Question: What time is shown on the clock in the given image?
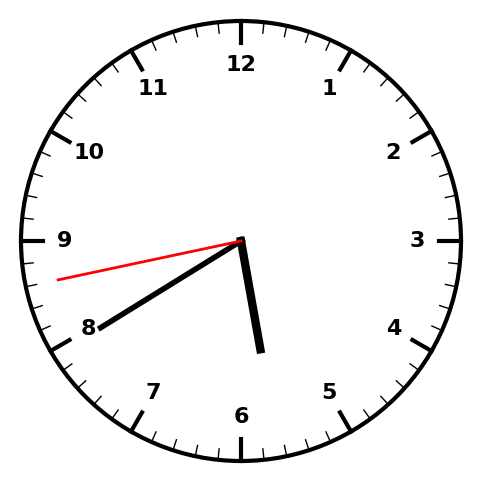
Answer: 05:39:43